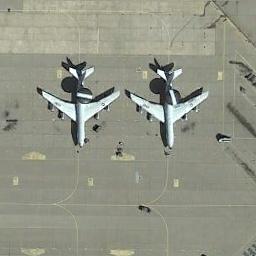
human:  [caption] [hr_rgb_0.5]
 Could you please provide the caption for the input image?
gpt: The two planes docked very neatly at the airport .

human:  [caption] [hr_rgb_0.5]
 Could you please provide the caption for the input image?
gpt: There are two white planes on the runway .

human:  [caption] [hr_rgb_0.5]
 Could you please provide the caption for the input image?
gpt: Two airplanes were neatly arranged on the airport .

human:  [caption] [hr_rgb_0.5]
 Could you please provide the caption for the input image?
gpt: Two adjacent planes parked in a line on the open area and two green signs on two planes .

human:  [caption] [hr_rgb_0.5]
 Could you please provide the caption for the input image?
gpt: Two planes are distributed symmetrically in the parking lot .